Current action and preconditions to check: trajectory_clear

Your task: For each precondition in the list above, predict whether it will hold at this action.

Consider the current scene as observed from the mobile robot's camera, and analyze the predicted future states of all dynamic agents (e.g., people, animals, vehicles, or any moving entities) within the NEXT SECOND.

IMPORTANT: Only answer "very likely" if you are absolutely certain—based on strong, clear evidence—that a dynamic agent will violate the precondition in the predicted future state. Do NOT answer "very likely" for unlikely, ambiguous, or low-probability risks.

Ask yourself for each precondition: Is there a high probability, with clear and convincing evidence, that the predicted future states of any dynamic agent will interfere with the predicted future state of the currently executing action within the NEXT SECOND, causing that precondition to fail?

Assess the risk level based on these predictions. Use "likely" or "very likely" if motions create a clear risk of interference.

Use "neutral" or "improbable" if agents are nearby but their predicted paths are clearly diverging or non-conflicting.

Failure Risk Categories: "very improbable", "improbable", "neutral", "likely", "very likely"

Answer Format: Output ONLY the probability_of_failure value from these categories: "very improbable", "improbable", "neutral", "likely", "very likely"

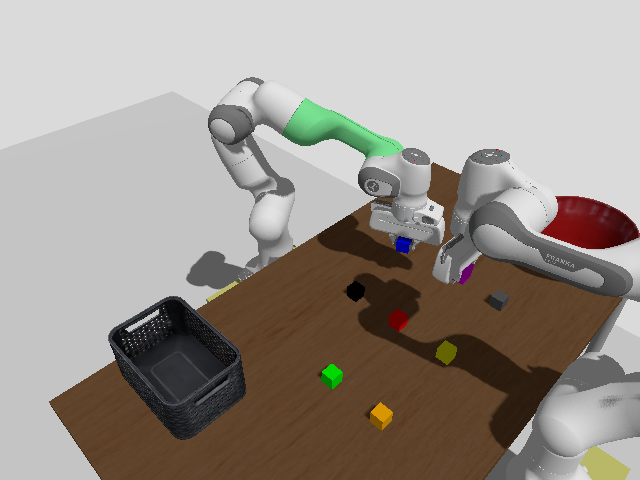

Answer: improbable